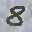
Label: 8